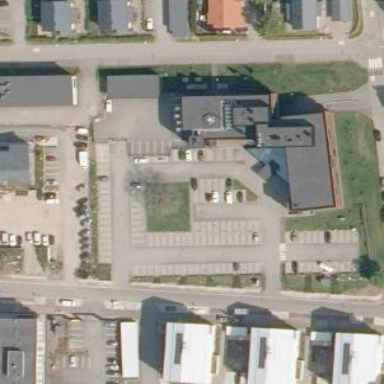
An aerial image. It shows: Office building.